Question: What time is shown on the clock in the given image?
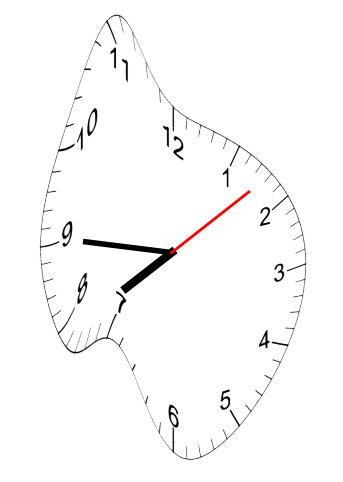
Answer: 07:45:08